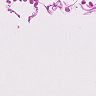
Metastatic tissue present: no